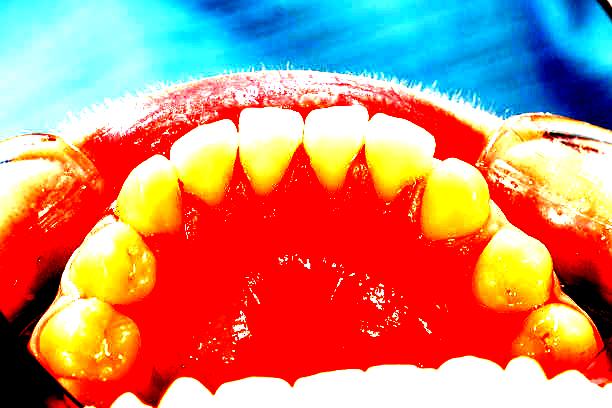
Condition: Gingivitis